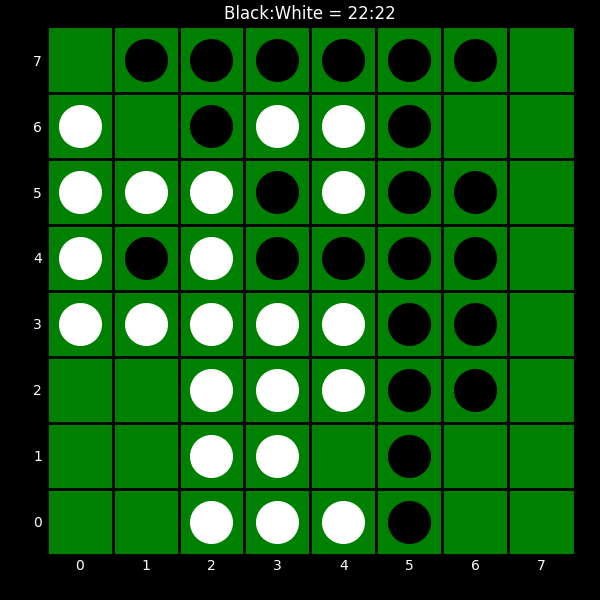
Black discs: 22
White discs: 22